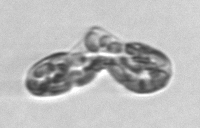
Label: Karenia